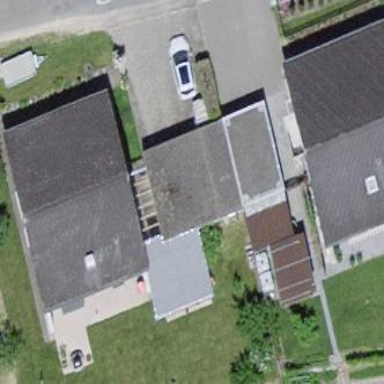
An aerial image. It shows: Garage.